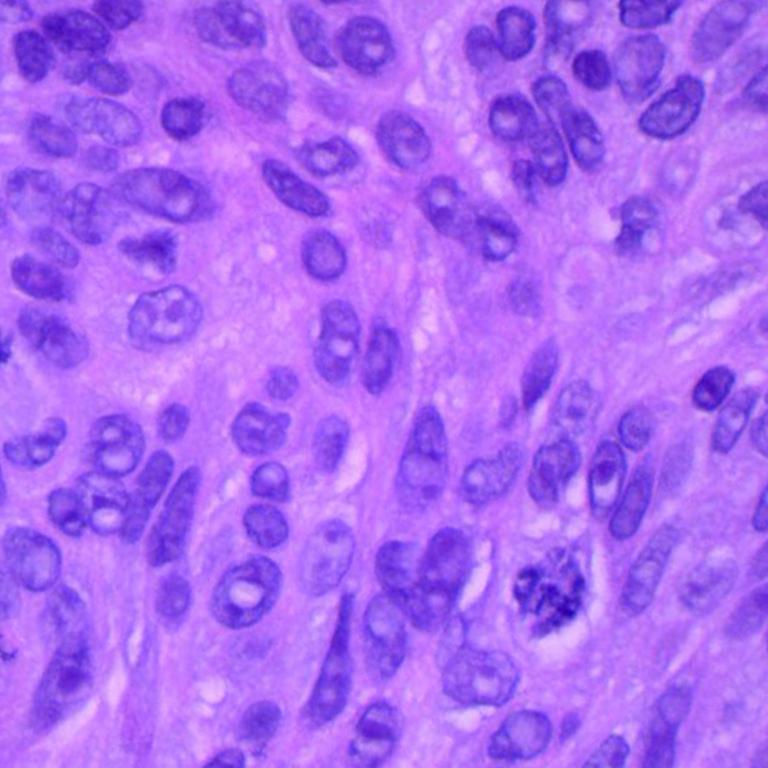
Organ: lung
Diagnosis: squamous carcinomas